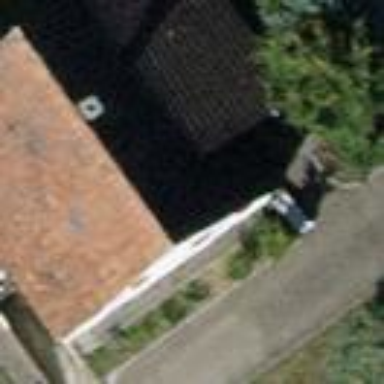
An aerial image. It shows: Semidetached house with gabled roof.